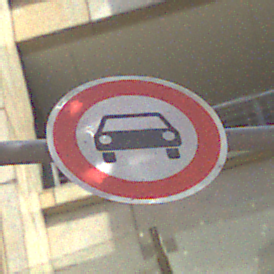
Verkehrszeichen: VerbotKraftwagen
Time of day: MorningAfternoon
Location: Outdoor (Urban)
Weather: PartlyCloudy
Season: NotSpecified
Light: Natural